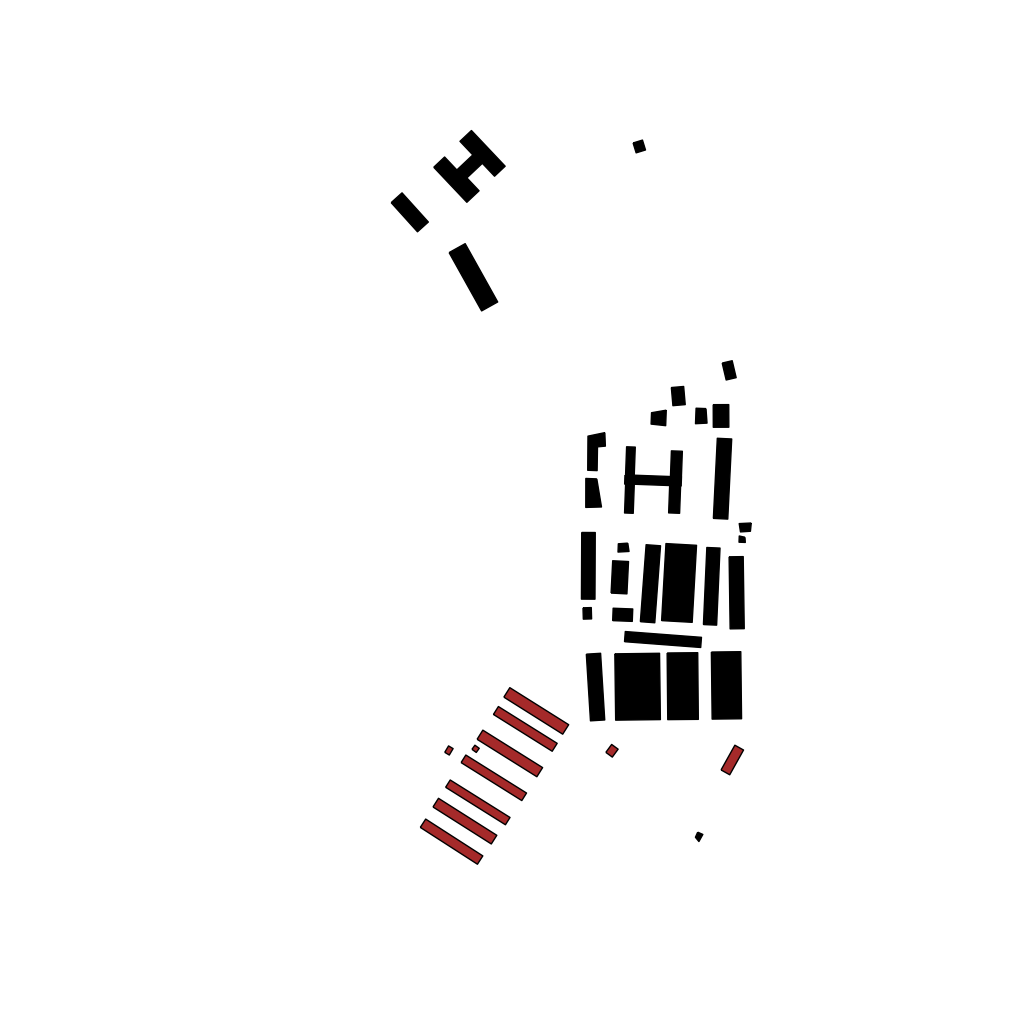
Tags: overhead vector_map, agriculture, industrial, recreation, special, individual_rise, low_rise, density_1, Building, Facility, 1.0 km²